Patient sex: M
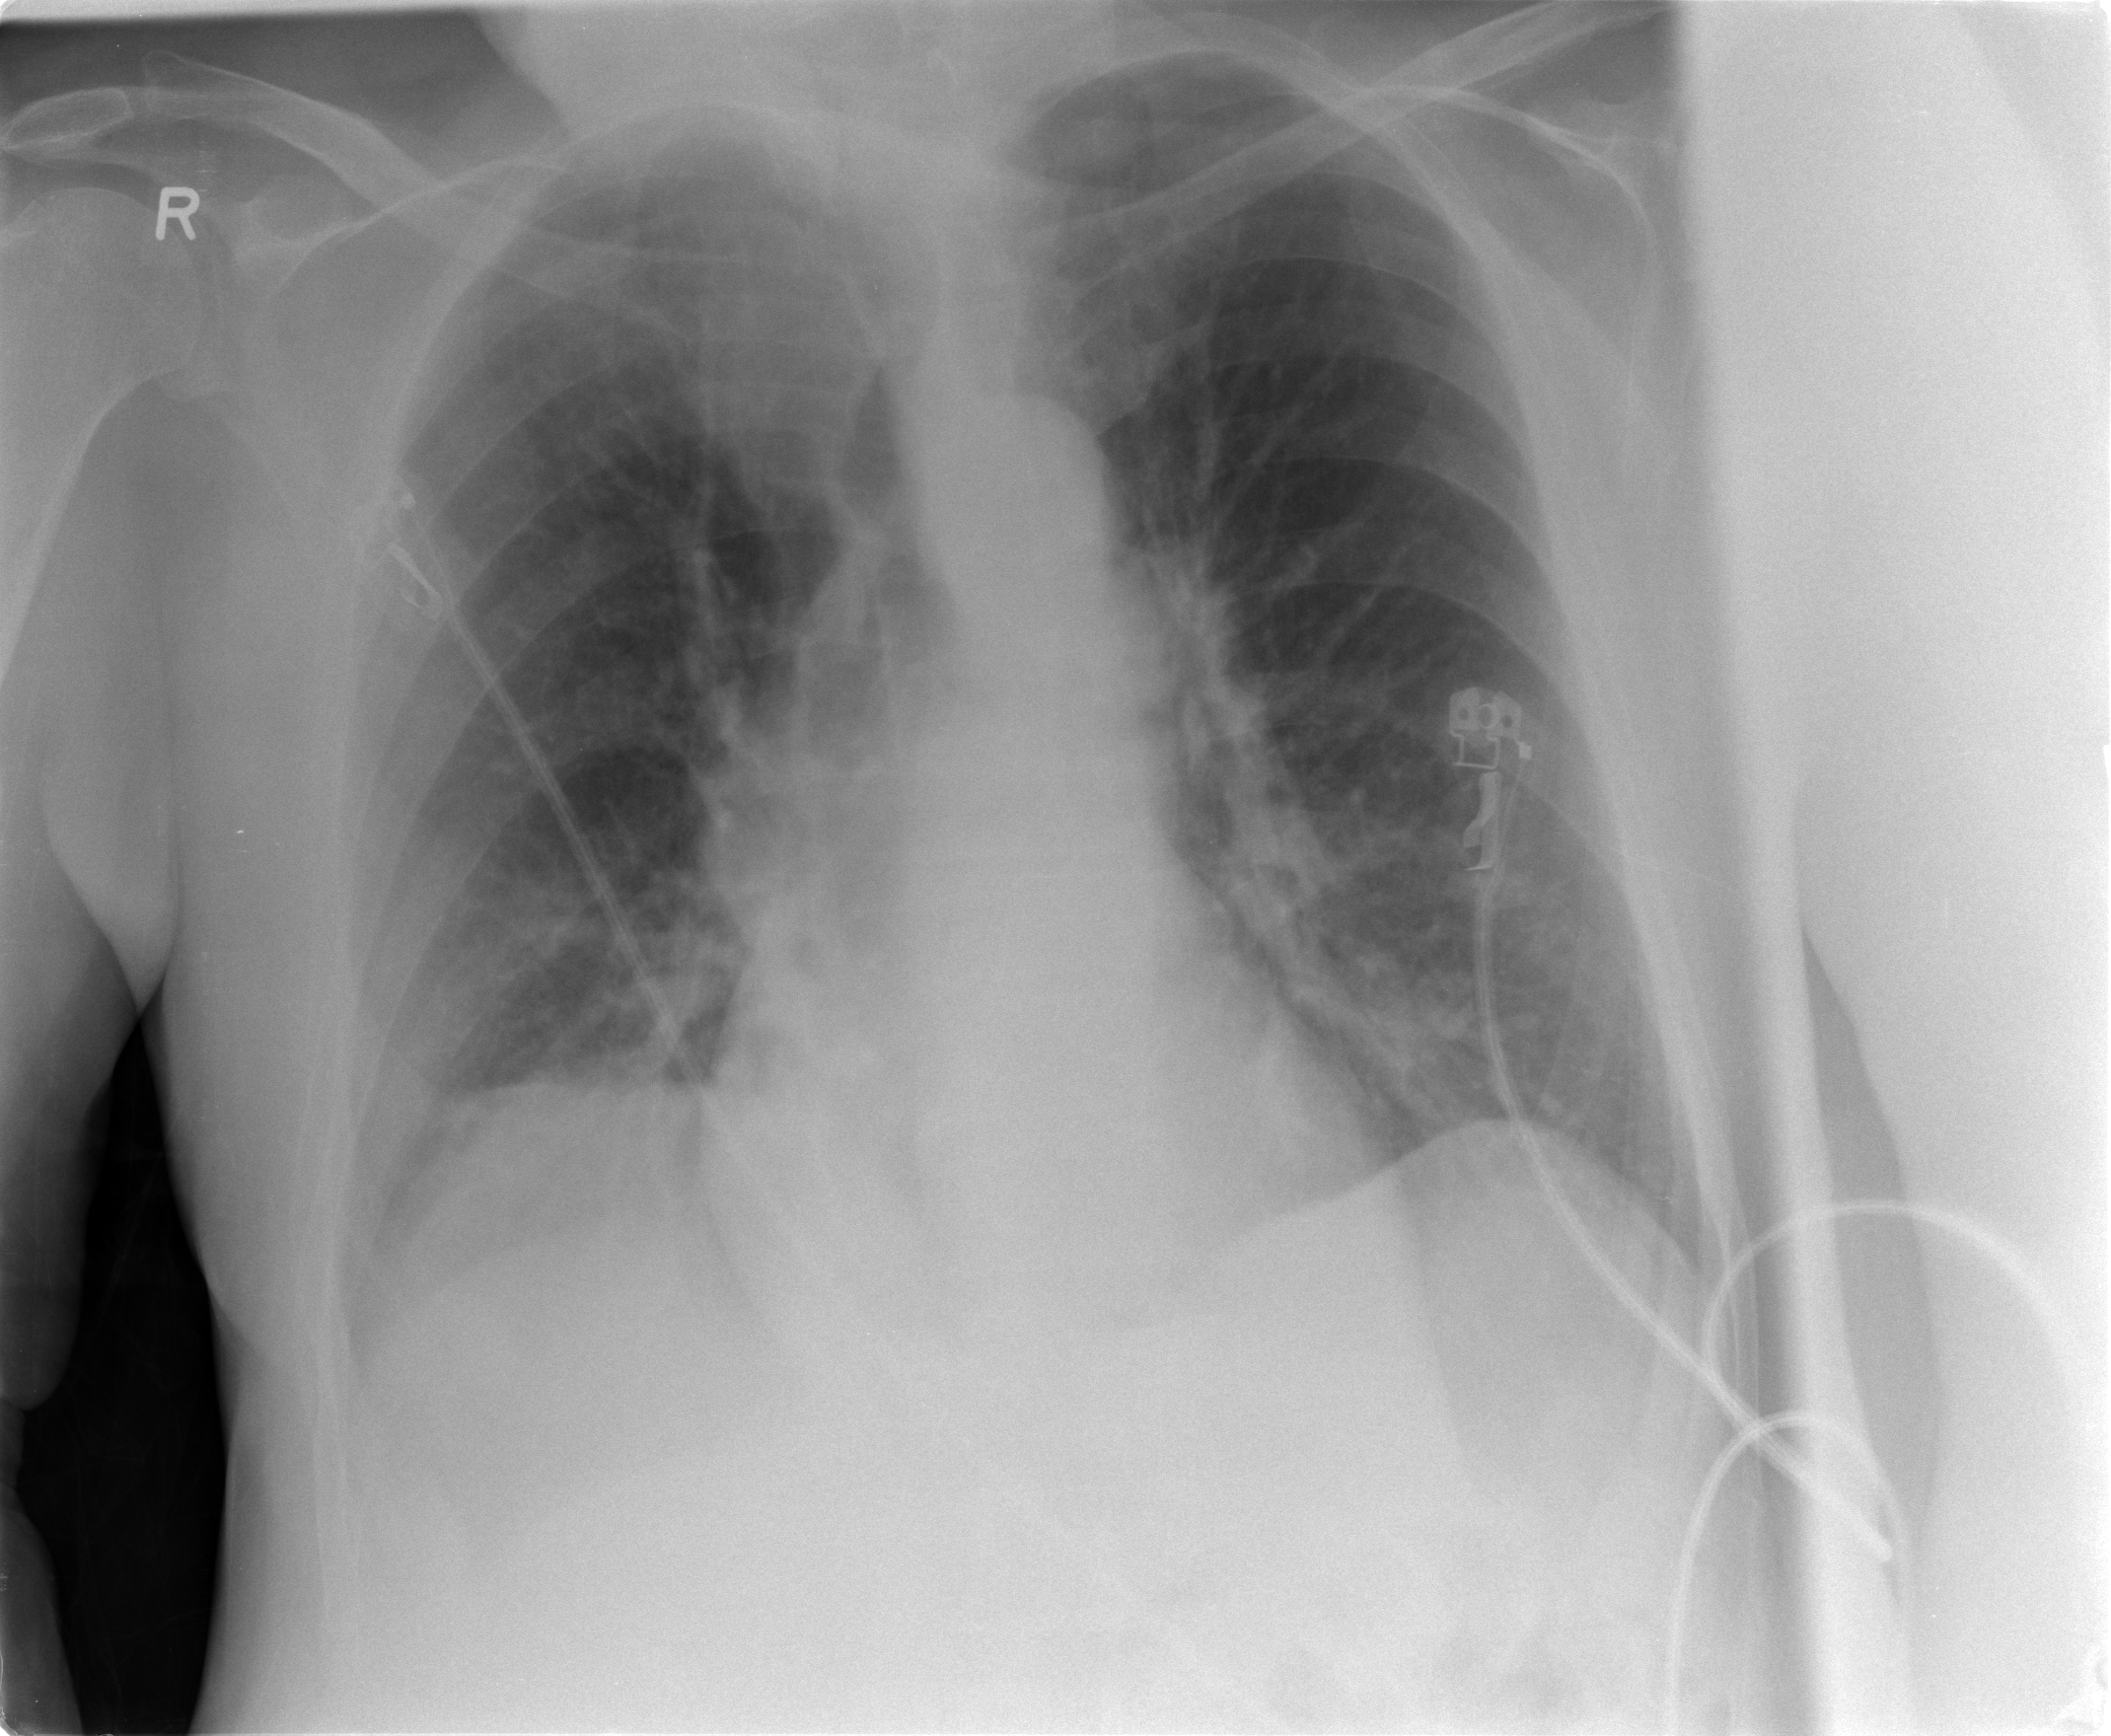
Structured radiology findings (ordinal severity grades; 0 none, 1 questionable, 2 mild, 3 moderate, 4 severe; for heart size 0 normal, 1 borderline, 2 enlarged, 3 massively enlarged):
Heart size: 0
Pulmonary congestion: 2
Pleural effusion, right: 2
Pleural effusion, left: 0
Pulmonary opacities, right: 0
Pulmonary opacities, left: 0
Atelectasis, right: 2
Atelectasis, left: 2